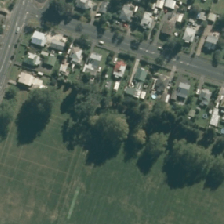
Land cover: urban_parkland